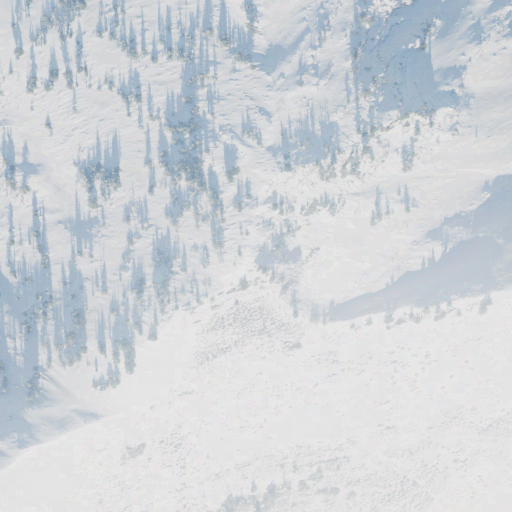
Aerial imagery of mountain in Utah named Gobblers Knob containing shrub, evergreen forest, and deciduous forest